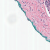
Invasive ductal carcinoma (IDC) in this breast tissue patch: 0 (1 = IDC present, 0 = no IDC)